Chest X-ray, PA view. Patient: 51 years old, sex F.
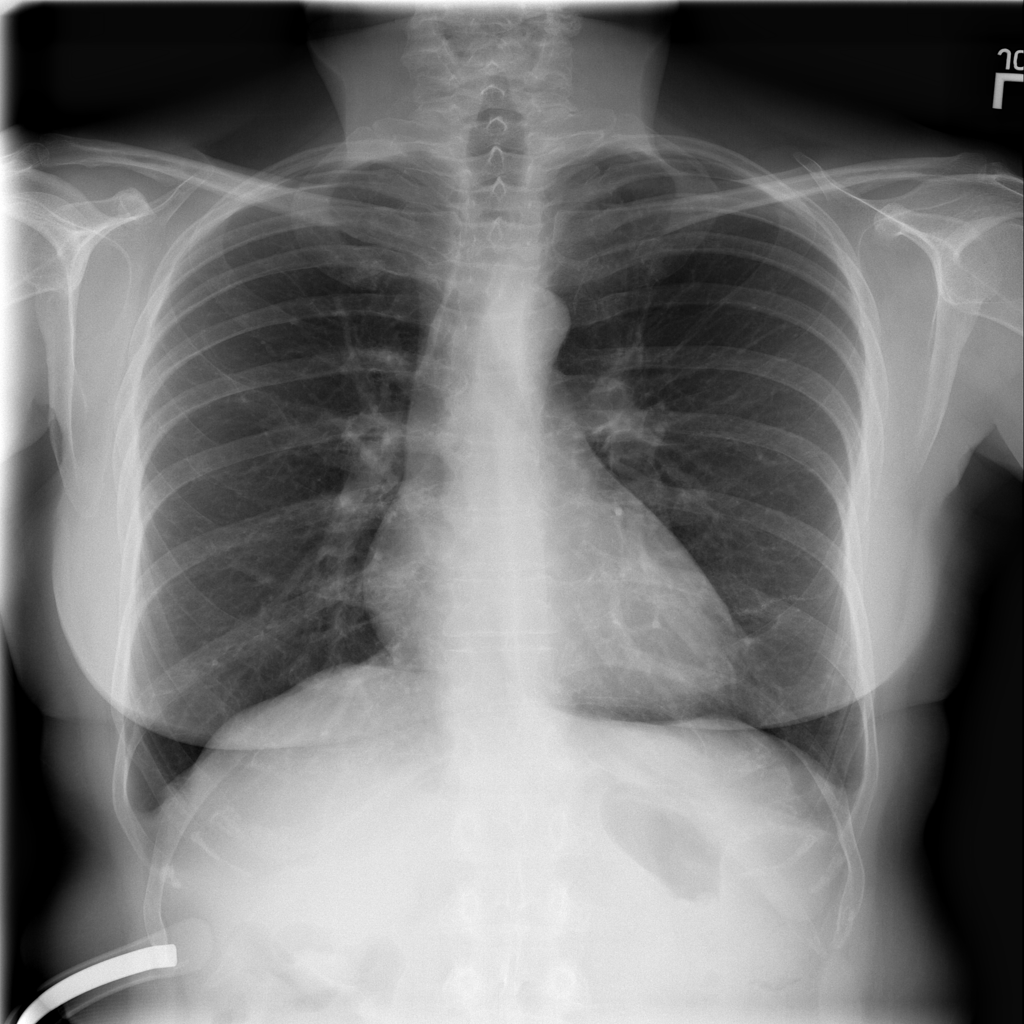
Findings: No Finding